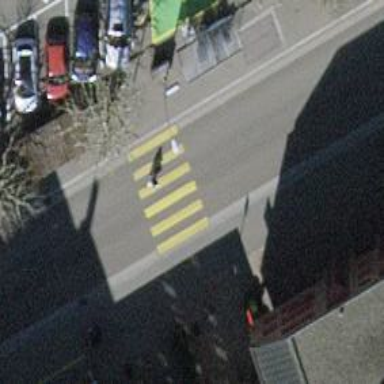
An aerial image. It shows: Marked asphalt footway with zebra crossing.